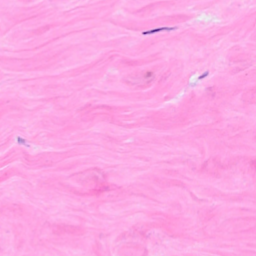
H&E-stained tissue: Breast